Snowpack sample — Buffalo Mountain, Silverthorne, Colorado, USA (1/25/25, 10:11 AM MST)
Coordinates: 39.6222, -106.1139
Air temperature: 22 °F
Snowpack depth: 110 cm
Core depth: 30 cm
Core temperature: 42.8 °F
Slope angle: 12°, slope face: 102°
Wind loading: high
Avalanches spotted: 0
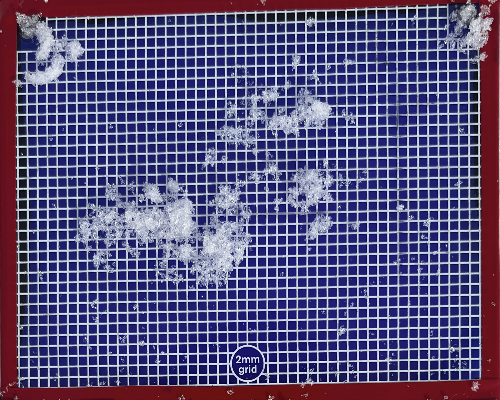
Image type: profile
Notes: No avalanches nearby, collected on the outskirts of a fire break 15 meters from the treeline, on way to Buffalo and Red Mountain